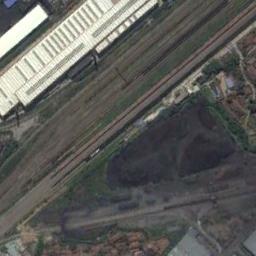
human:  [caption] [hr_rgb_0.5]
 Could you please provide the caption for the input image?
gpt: These railways are between the wasteland and some white buildings .

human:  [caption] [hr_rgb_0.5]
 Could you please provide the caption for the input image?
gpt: There are dozens of parallel railway lines here .

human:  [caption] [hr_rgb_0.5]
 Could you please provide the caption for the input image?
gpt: Several buildings of different shapes and sizes are beside the railway .

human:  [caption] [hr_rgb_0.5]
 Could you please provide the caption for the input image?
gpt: The railway is next to the grass and houses .

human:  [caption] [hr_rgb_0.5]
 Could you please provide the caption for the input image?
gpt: There are some green trees and a white building beside the railway .